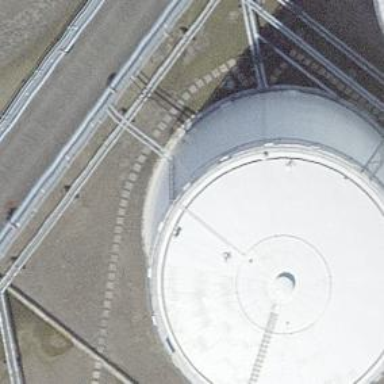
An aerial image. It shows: Storage tank that is man-made.